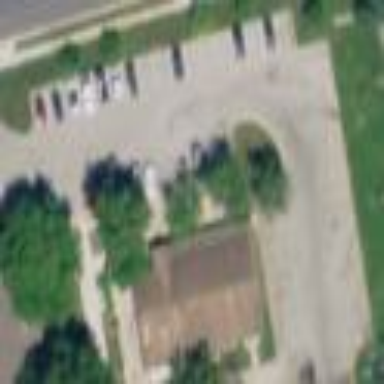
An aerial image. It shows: Parking area with surface.